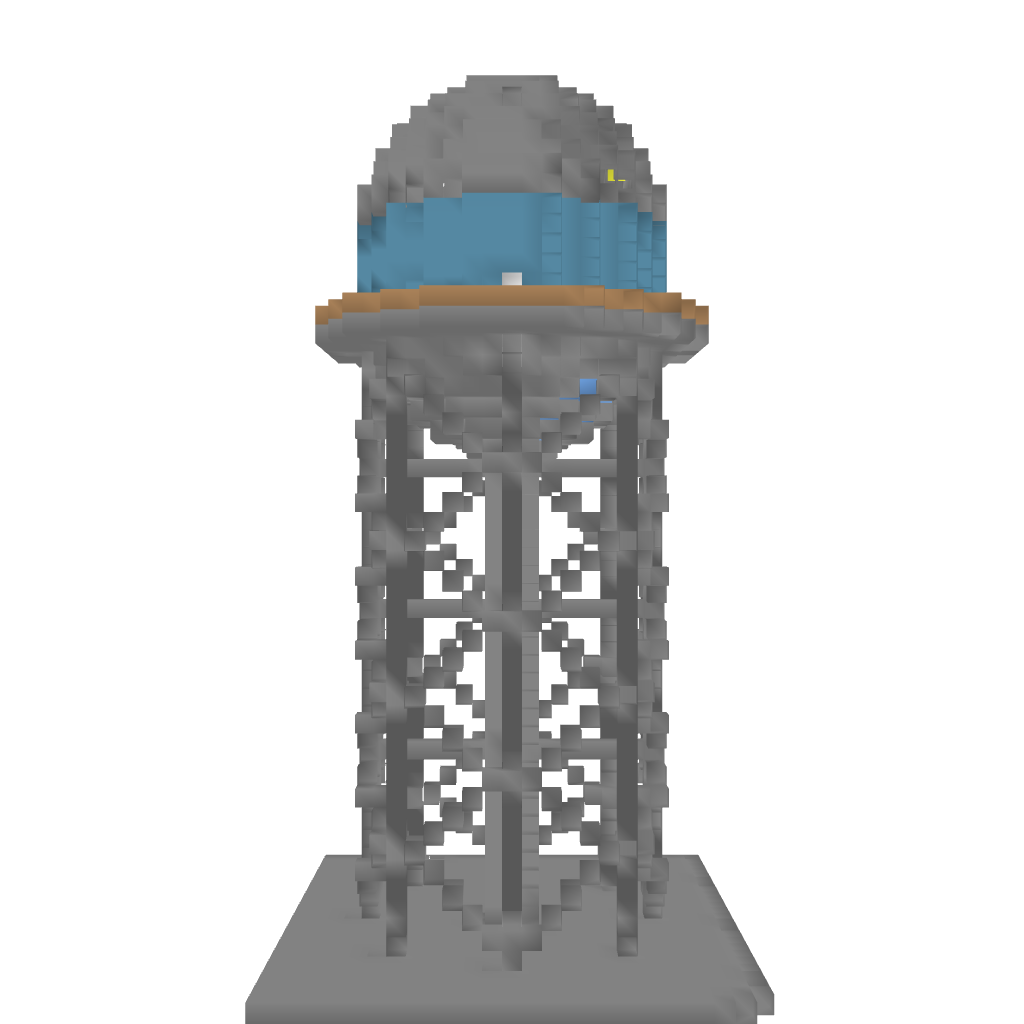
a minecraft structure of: Modern water tower high quality